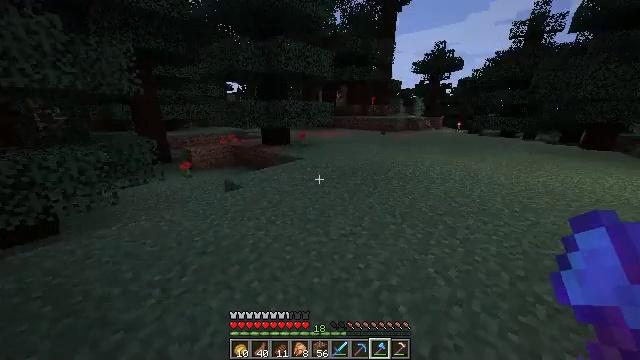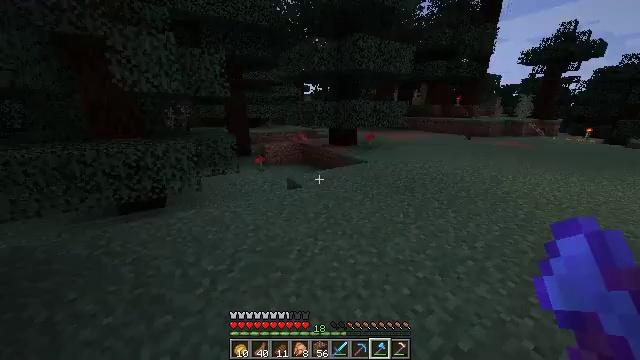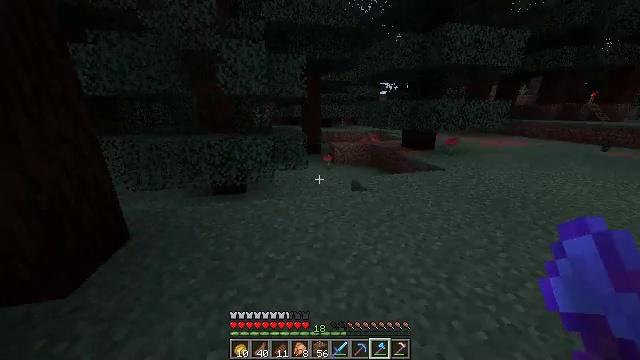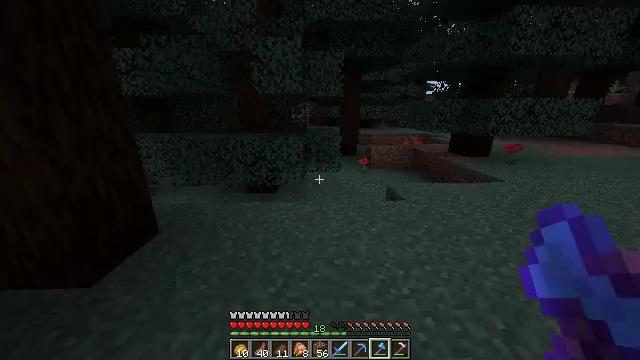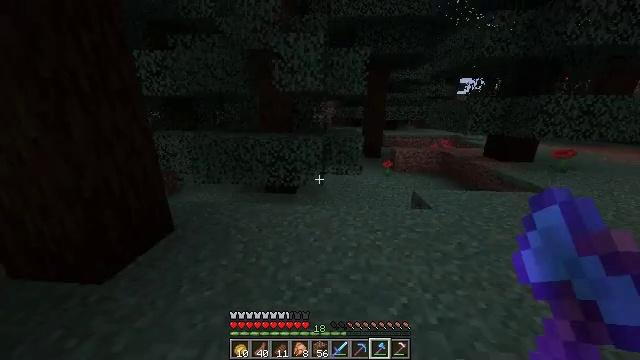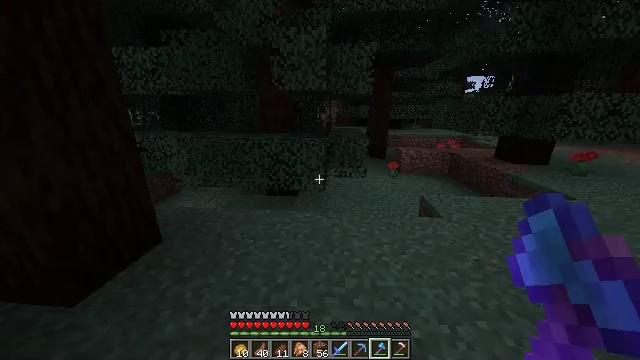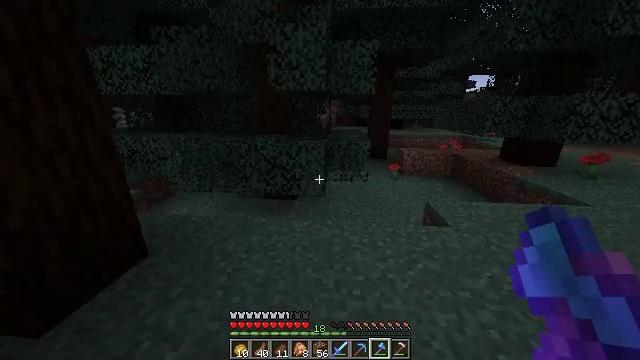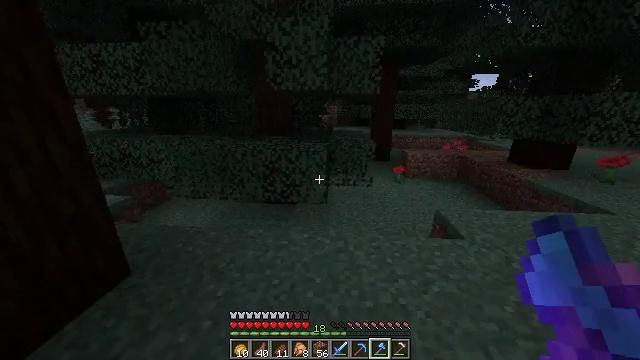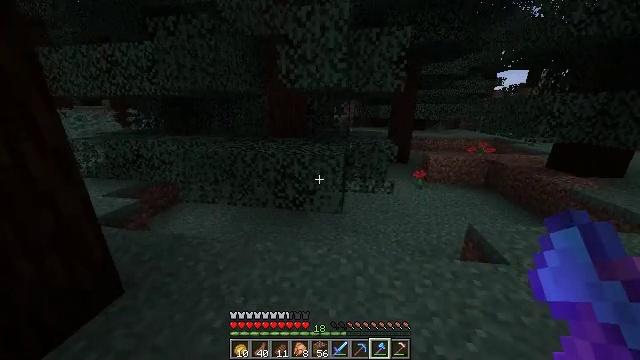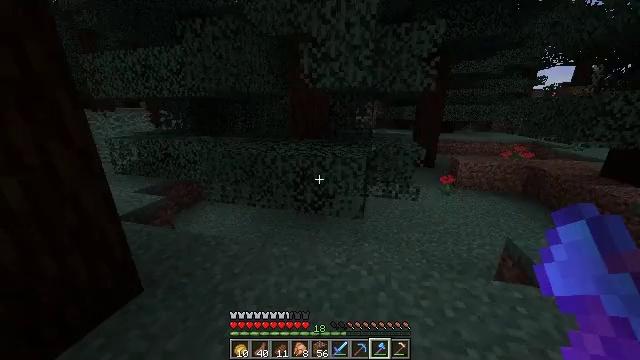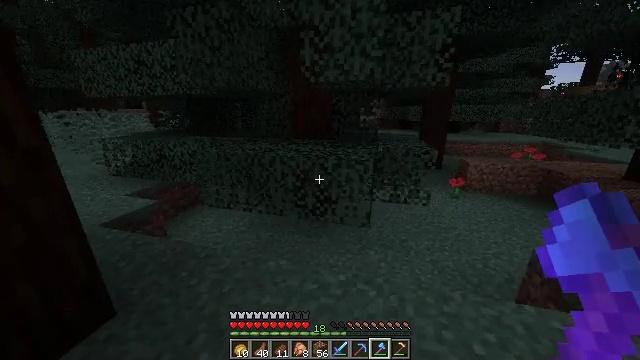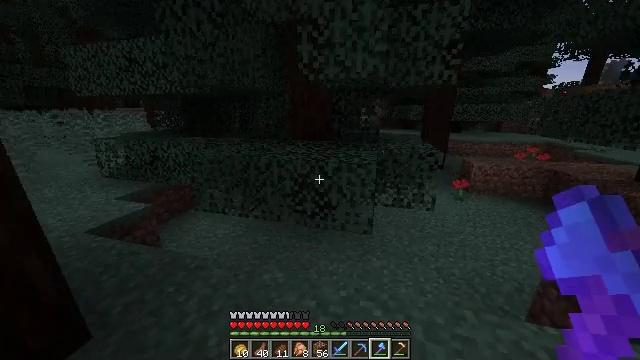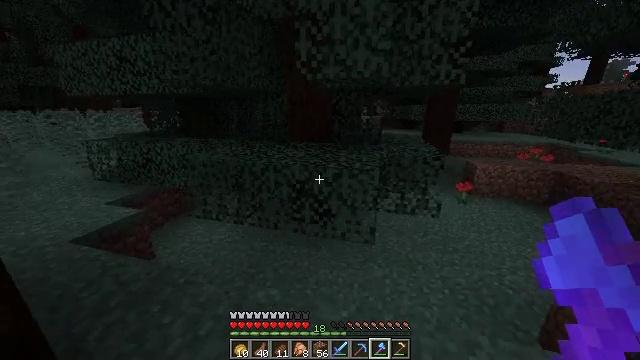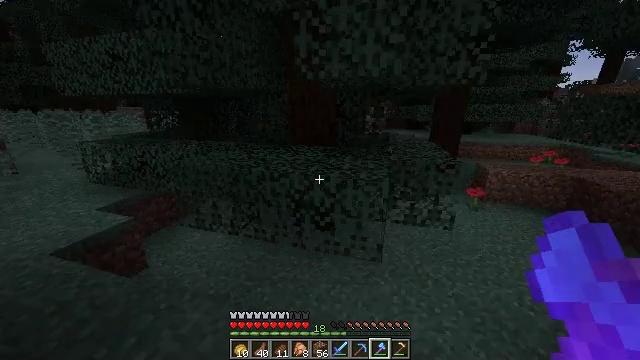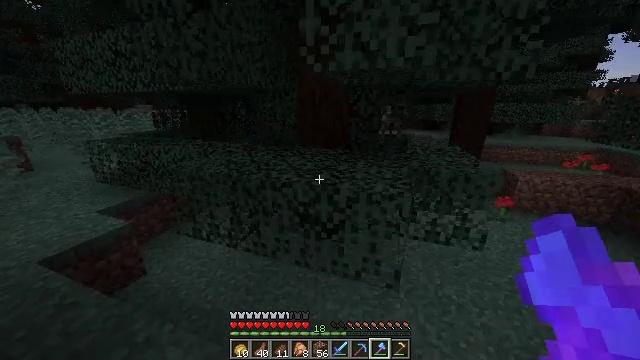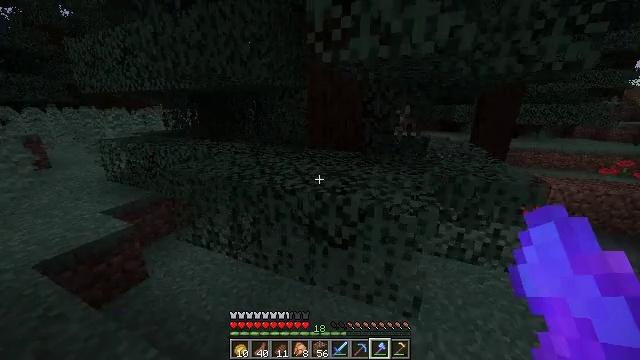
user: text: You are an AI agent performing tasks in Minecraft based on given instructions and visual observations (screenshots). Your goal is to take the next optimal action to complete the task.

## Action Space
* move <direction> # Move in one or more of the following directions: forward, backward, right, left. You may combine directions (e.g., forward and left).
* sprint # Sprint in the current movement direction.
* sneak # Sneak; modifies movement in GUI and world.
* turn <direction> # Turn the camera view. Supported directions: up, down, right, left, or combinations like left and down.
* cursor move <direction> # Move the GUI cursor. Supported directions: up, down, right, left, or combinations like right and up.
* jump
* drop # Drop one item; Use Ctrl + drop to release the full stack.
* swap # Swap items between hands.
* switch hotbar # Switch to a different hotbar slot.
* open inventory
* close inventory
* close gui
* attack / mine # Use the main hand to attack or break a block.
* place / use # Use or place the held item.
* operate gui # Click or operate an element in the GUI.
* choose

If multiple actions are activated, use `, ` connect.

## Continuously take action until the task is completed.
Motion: motion action
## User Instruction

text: Break the spruce log from the tree.
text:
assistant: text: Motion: move forward, turn left
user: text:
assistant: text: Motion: move forward, turn left
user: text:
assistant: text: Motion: move forward, turn left
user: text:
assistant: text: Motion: move forward, turn left
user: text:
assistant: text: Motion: move forward, turn left
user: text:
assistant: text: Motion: move forward
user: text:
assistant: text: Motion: move forward
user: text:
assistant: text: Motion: move forward, sprint, turn left
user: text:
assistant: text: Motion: move forward, sprint, turn left
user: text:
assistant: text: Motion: move forward, sprint
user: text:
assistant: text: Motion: move forward, sprint
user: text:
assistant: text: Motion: move forward, sprint
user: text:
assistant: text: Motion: move forward, sprint, turn left
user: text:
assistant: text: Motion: move forward, turn left
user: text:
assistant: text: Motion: move forward, turn left
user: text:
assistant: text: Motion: move forward, turn left, jump
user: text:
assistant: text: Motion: move forward, turn left, jump
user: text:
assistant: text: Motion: move forward, jump
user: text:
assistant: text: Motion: move forward, jump
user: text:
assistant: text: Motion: move forward, jump
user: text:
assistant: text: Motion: move forward, jump
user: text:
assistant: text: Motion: move forward
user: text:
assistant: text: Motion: move forward, turn right and up
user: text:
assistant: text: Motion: move forward, turn right and up
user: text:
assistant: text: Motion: move forward, turn right and up
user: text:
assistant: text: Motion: move forward, turn right and up
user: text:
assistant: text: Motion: move forward, turn right and up
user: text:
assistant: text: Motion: turn right and up
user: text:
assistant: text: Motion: turn right and up
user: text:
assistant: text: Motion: turn up